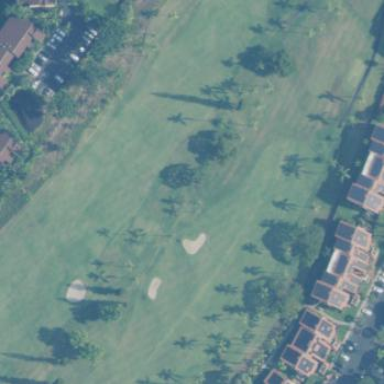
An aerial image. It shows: Area with grass used as rough in golf course.